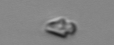
Label: Heterocapsa_rotundata